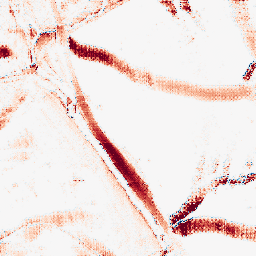
Category: morphological
Decomposition family: rolling_ball
Decomposition parameters: radius: 10
Upsampling method: regularized
Upsampling parameters: scale: 2
lambda_reg: 0.1
Upsampling scale: 2